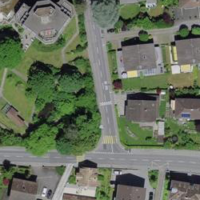
EUNIS habitat code: 54
Species observed at this site:
Ilex aquifolium
Asplenium scolopendrium
Chamaenerion dodonaei